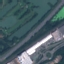
Land use / land cover: Highway